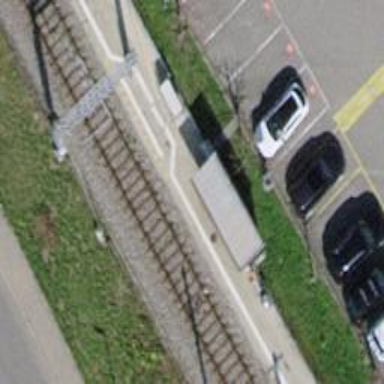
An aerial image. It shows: Public transport stop position.